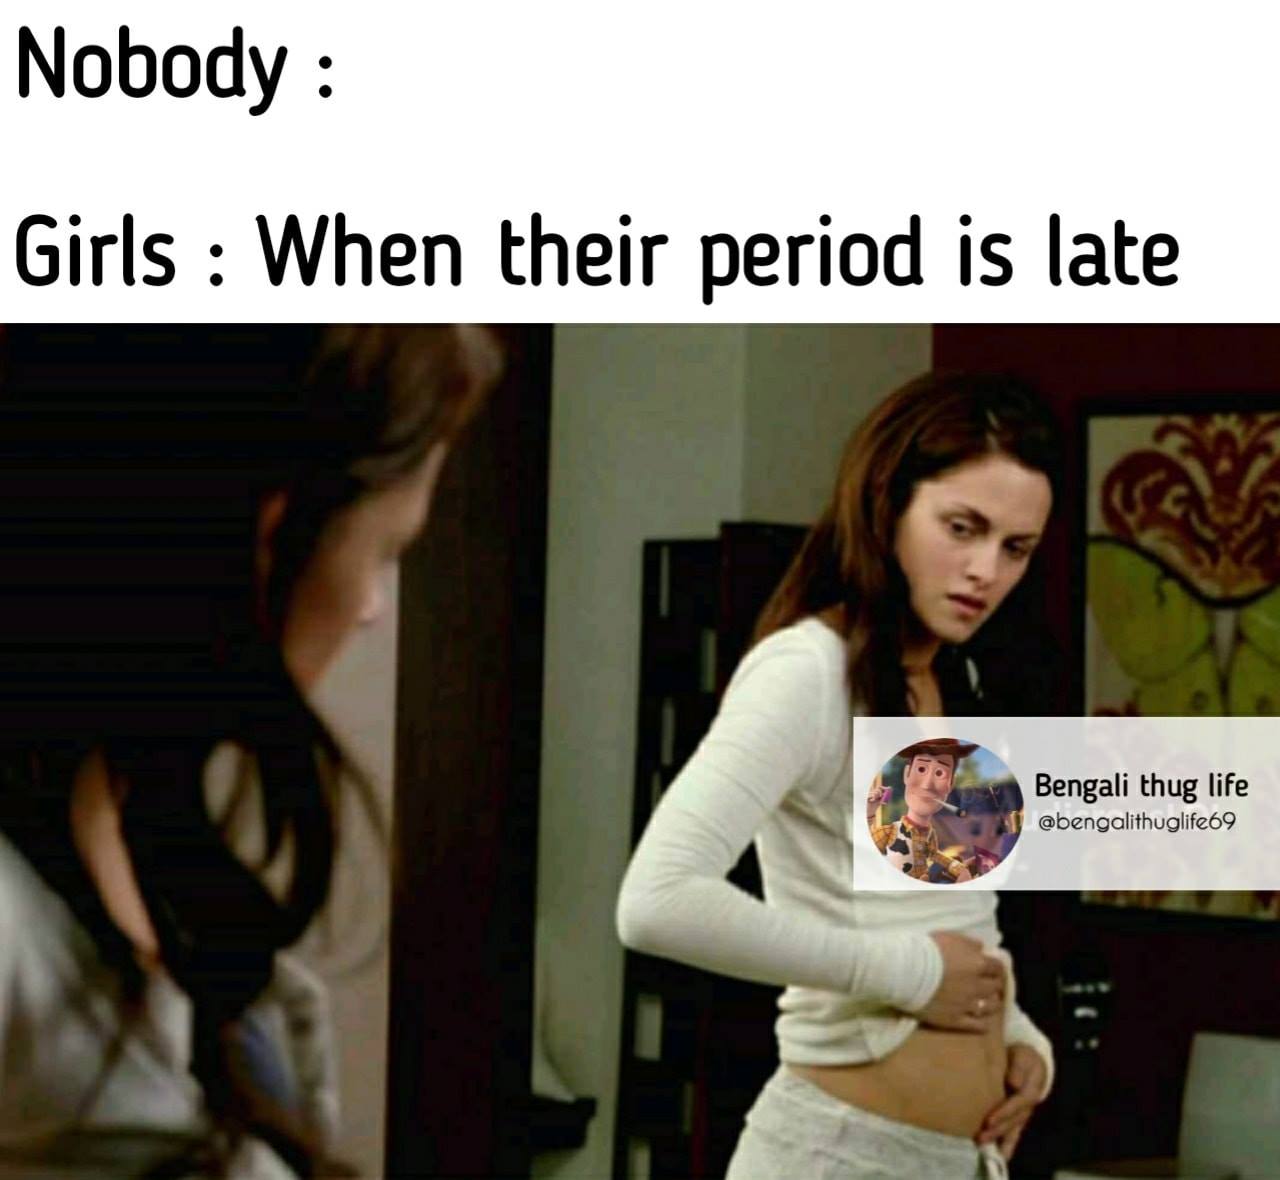
Caption: Nobody :   Girls : When their period is later
Label: hate